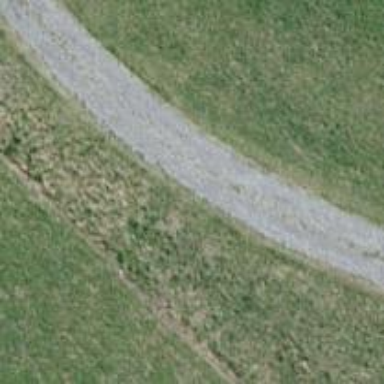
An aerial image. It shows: Gravel track with grade4 tracktype.